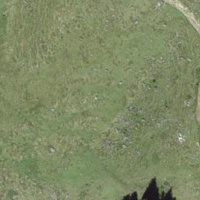
EUNIS habitat code: 26
Species observed at this site:
Aglais urticae
Lasiommata maera